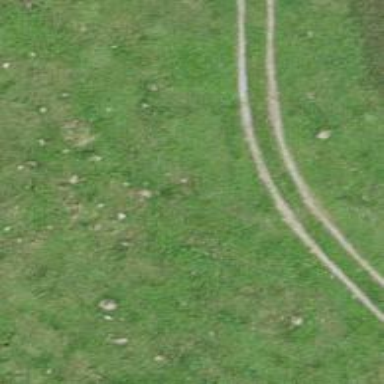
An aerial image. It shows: Track road with grade3 tracktype.